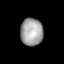
Tissue: lung
Cell type: Myeloid cells
Senescence score: 0.5509
Nuclear area (px): 605
Mean DAPI intensity: 161.957